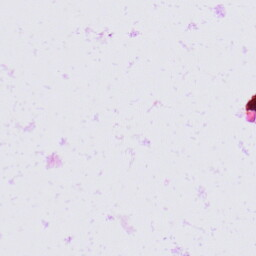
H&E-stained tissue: Skin